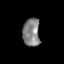
Tissue: skin
Cell type: Epithelial cells
Senescence score: 0.9002
Nuclear area (px): 470
Mean DAPI intensity: 130.996